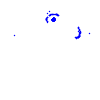
Particle: proton